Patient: sex M, age 65
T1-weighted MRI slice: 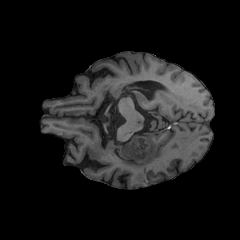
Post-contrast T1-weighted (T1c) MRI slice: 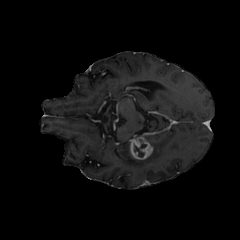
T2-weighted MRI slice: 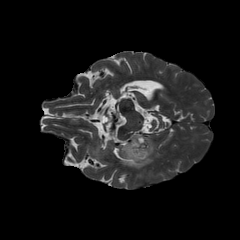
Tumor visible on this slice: yes
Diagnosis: Glioblastoma, IDH-wildtype
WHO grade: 4